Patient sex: M
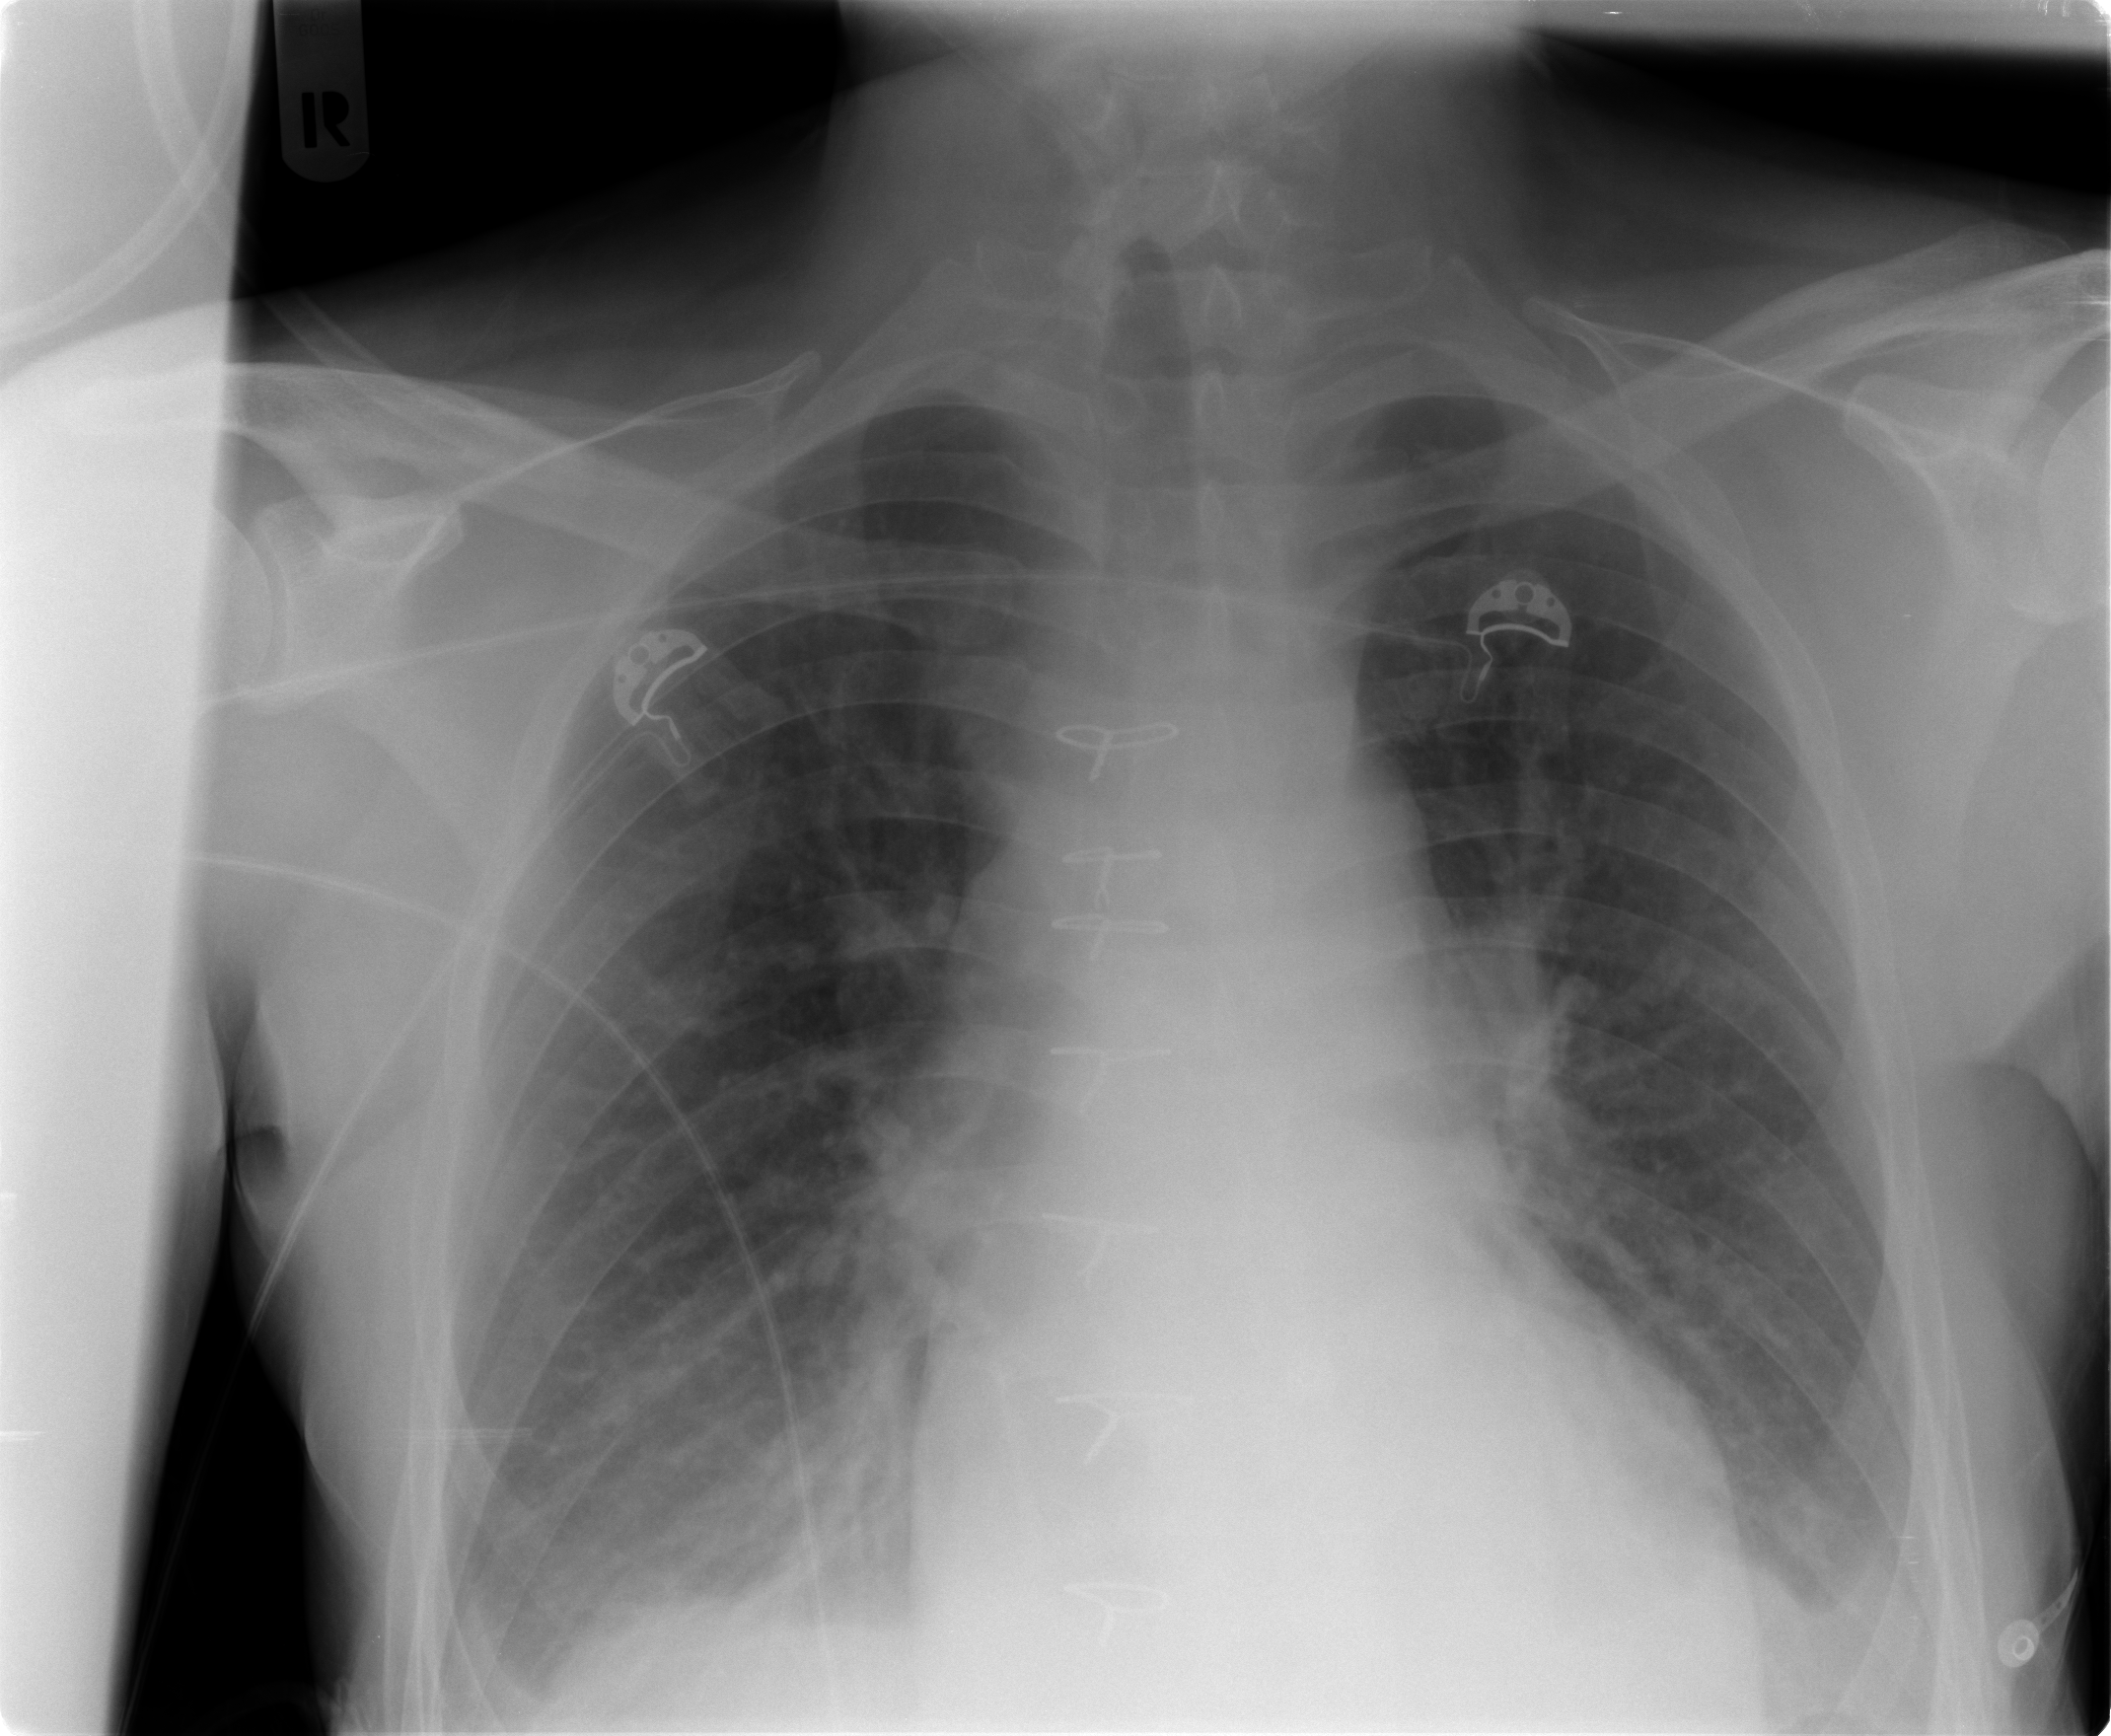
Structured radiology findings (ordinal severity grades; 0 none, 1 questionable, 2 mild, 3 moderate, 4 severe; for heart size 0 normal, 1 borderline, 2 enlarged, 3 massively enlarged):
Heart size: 2
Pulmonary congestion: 3
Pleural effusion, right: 2
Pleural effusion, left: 2
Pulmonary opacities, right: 2
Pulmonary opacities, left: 2
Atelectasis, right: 2
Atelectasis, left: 2